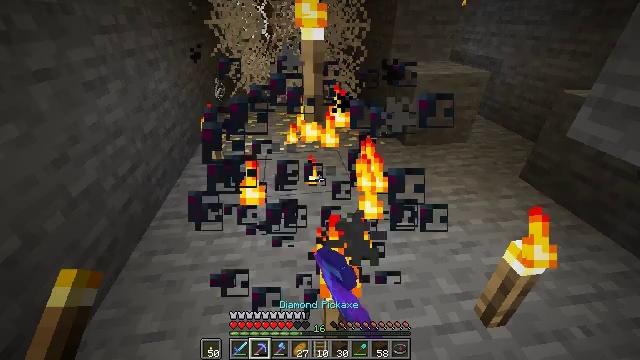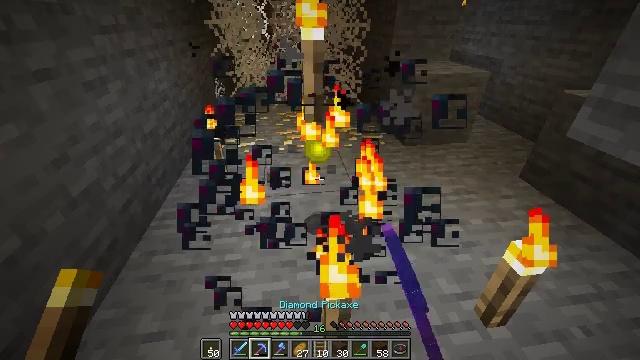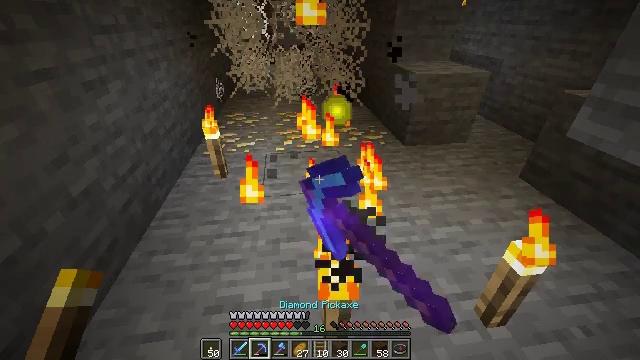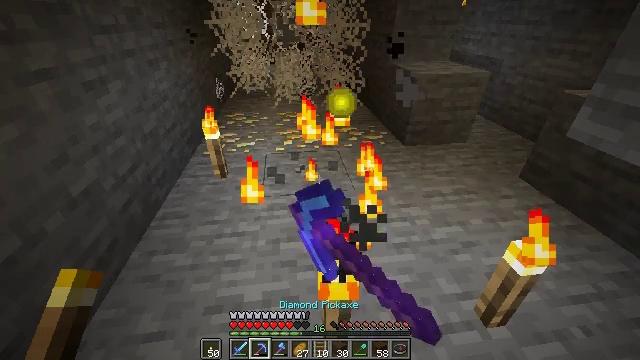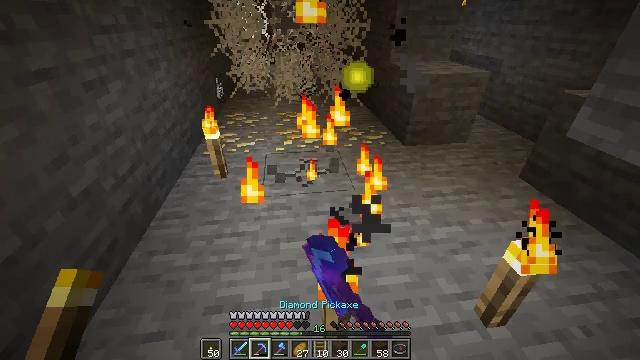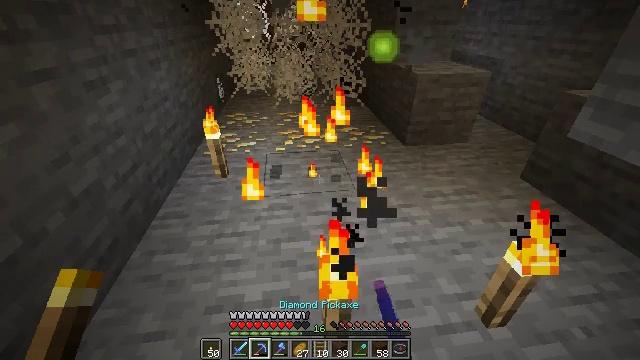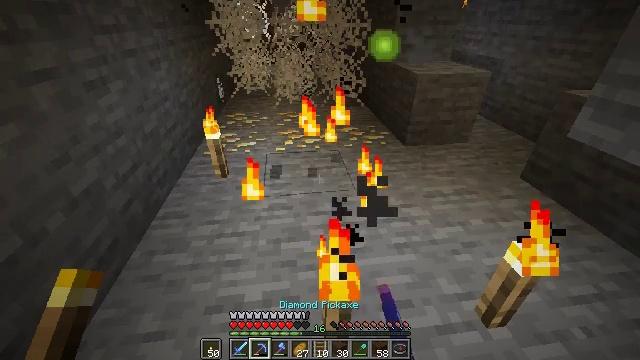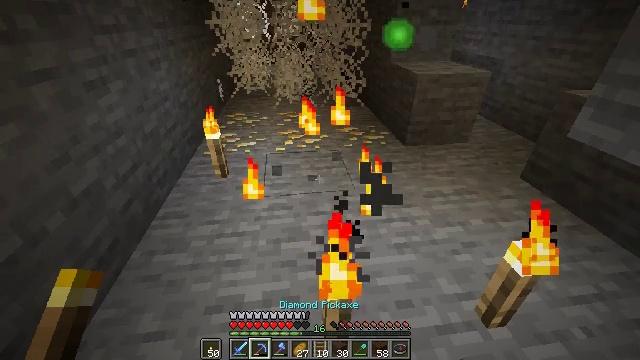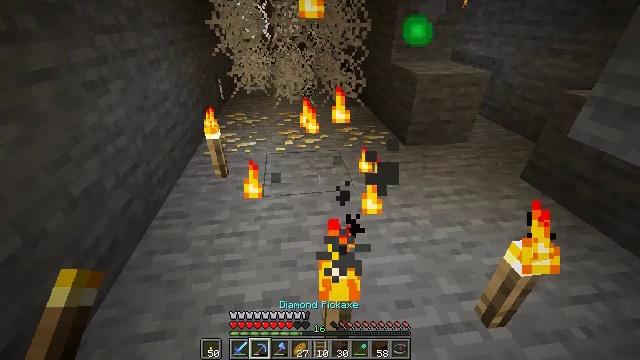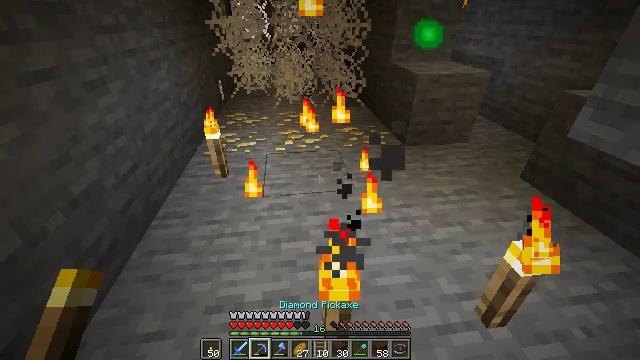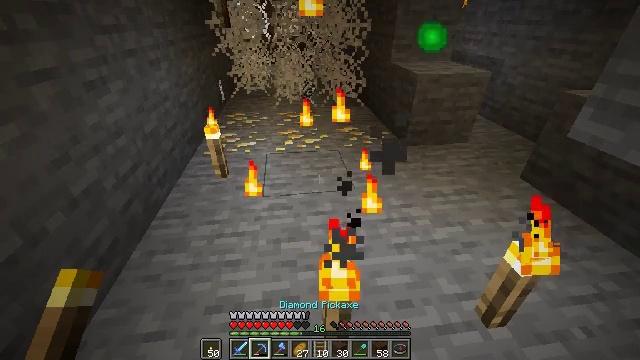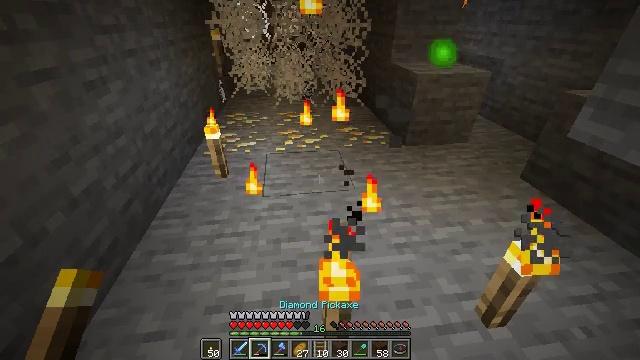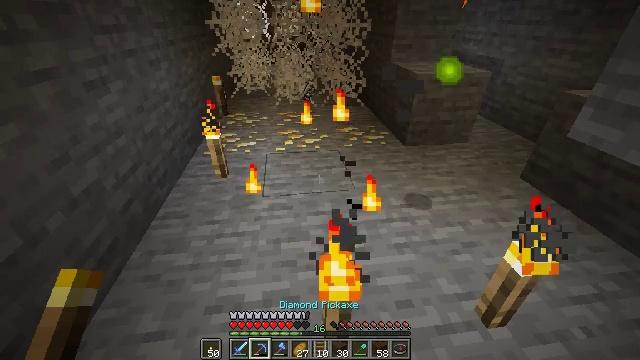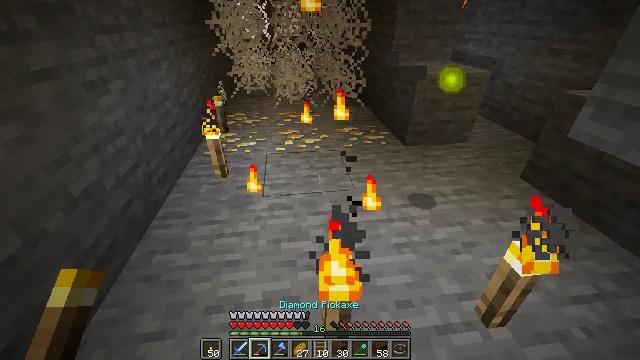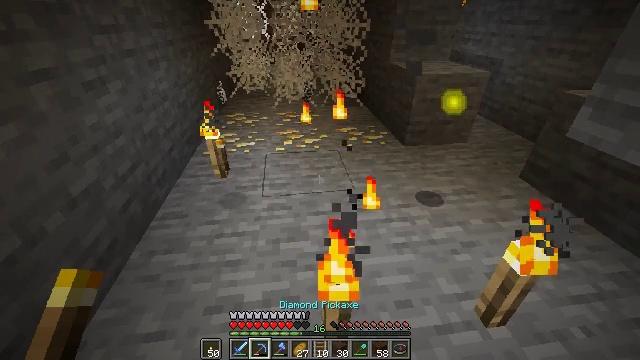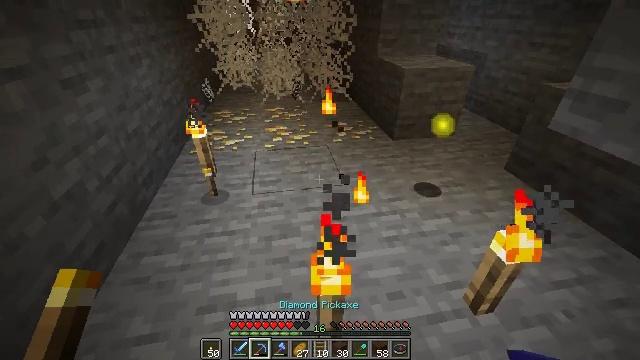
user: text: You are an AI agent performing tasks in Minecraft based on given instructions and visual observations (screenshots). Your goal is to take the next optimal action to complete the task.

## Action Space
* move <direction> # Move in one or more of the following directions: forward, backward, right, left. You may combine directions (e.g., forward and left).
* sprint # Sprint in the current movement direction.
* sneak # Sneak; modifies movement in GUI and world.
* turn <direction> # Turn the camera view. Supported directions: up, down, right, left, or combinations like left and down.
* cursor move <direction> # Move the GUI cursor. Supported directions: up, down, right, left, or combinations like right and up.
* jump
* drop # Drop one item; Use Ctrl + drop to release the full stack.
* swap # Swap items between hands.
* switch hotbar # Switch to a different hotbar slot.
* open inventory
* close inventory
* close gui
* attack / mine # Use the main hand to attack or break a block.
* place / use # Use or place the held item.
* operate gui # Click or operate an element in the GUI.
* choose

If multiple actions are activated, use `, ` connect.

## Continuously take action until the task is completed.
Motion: motion action
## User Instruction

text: Gather the torch from its position.
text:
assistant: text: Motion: attack / mine
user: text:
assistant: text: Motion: attack / mine
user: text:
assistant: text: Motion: attack / mine
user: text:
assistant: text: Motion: attack / mine
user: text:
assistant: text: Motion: no_op
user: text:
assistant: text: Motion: no_op
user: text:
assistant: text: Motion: no_op
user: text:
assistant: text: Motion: no_op
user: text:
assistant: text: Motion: no_op
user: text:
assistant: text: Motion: no_op
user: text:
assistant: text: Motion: no_op
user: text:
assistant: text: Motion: no_op
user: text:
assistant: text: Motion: no_op
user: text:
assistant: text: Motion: no_op
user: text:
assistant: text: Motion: turn right
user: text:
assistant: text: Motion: turn right
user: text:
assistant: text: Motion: no_op
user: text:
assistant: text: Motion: no_op
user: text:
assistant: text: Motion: no_op
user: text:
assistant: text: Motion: no_op
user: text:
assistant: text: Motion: no_op
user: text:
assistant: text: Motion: no_op
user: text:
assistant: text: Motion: no_op
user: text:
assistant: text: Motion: no_op
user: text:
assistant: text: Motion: no_op
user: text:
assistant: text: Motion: no_op
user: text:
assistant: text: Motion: no_op
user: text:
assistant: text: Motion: no_op
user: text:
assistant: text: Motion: no_op
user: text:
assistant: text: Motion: turn right